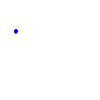
Particle: pion